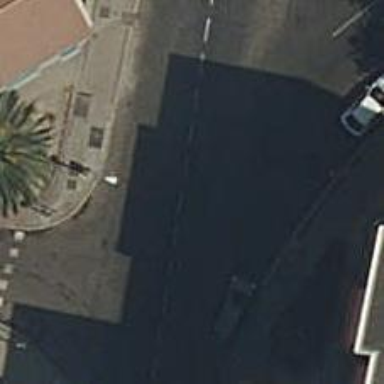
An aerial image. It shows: Road with traffic signals.